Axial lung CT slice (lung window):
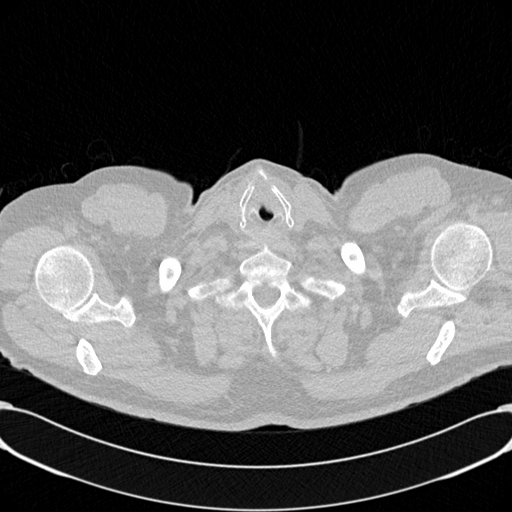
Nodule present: no